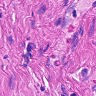
Metastatic tissue present: no